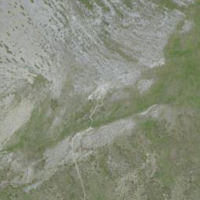
EUNIS habitat code: 48
Species observed at this site:
Dryas octopetala